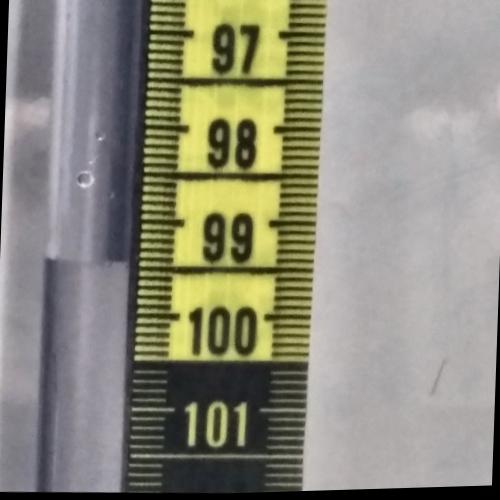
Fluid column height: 99.4 cm